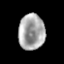
Tissue: skin
Cell type: Epithelial cells
Senescence score: 0.8814
Nuclear area (px): 920
Mean DAPI intensity: 167.714